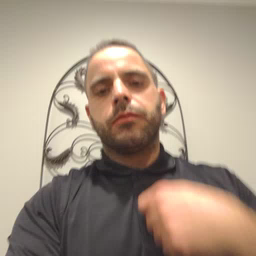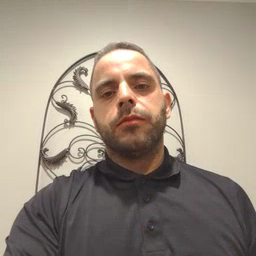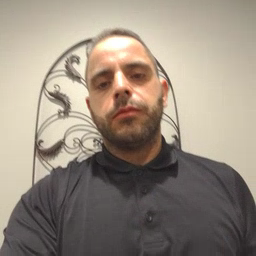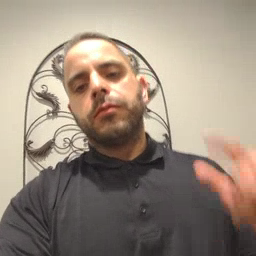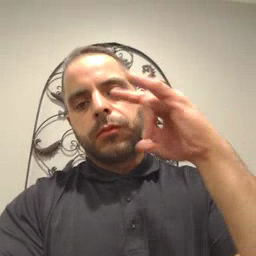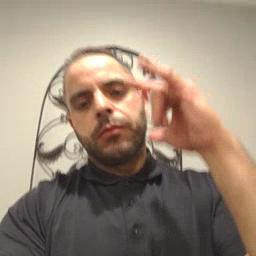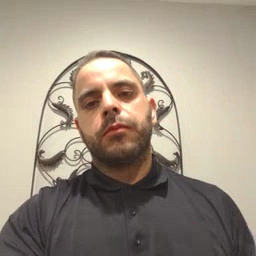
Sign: airplane